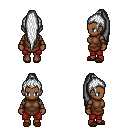
a pixel art fantasy rpg character, female body template, human, dark skin, brown tunic, red pants, white extra-long topknot hairstyle, leather bracers, brown slippers, four views (front, back, left, right), 2x2 character sprite sheet, small pixel art, hard edges, no anti-aliasing